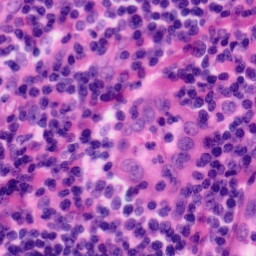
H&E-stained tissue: Tonsil